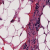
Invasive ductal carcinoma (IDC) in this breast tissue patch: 0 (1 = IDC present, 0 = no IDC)